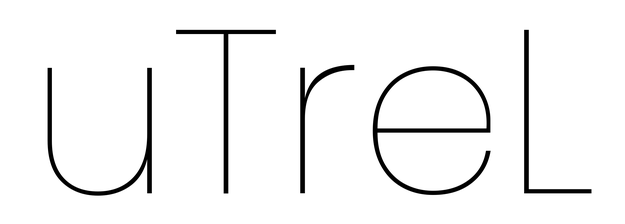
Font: Poppins-Thin